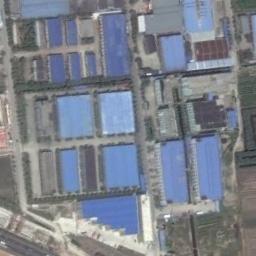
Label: industrial_area